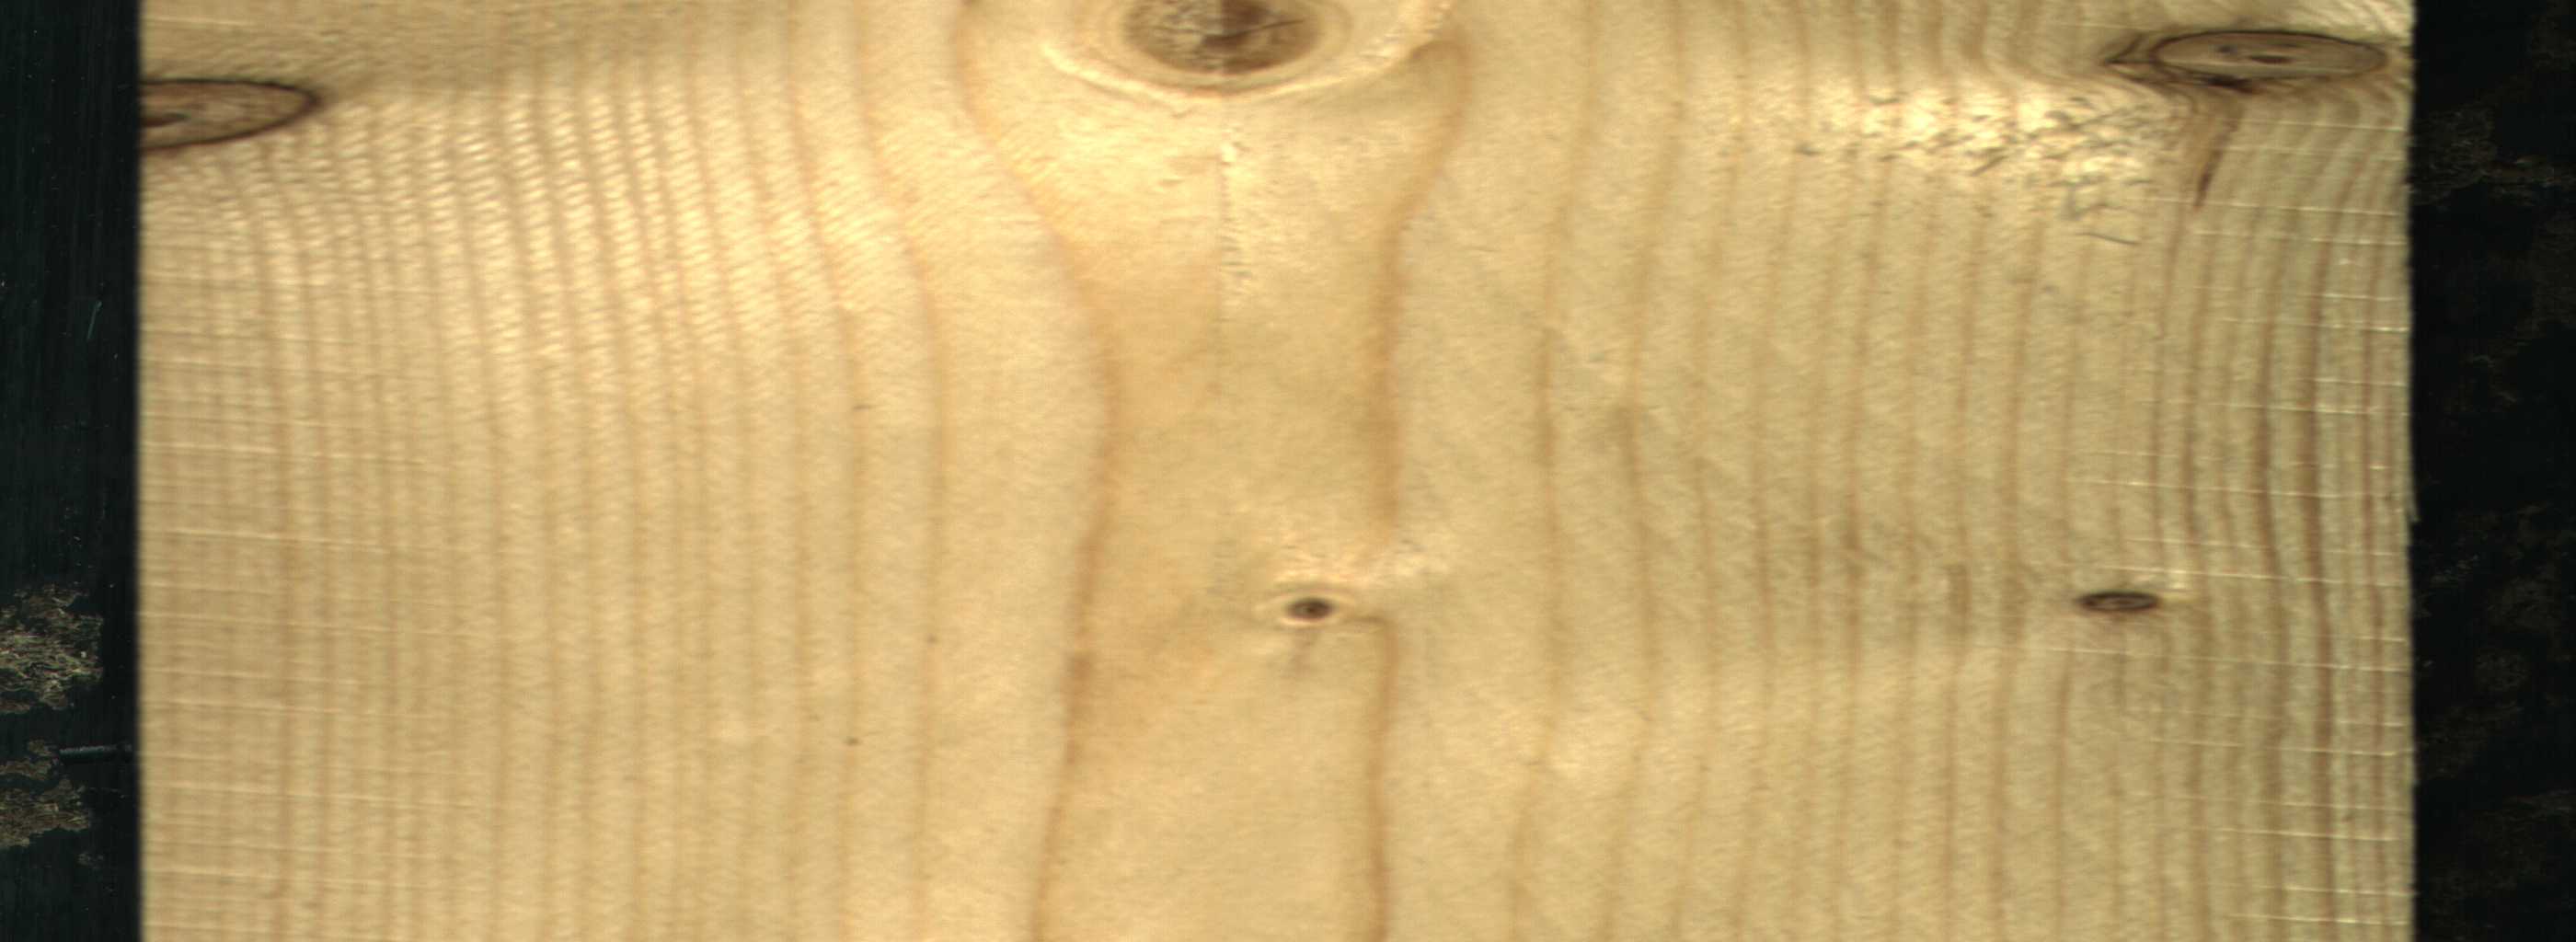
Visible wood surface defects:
knot_with_crack
Dead_Knot
Dead_Knot
Dead_Knot
Live_Knot